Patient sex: F
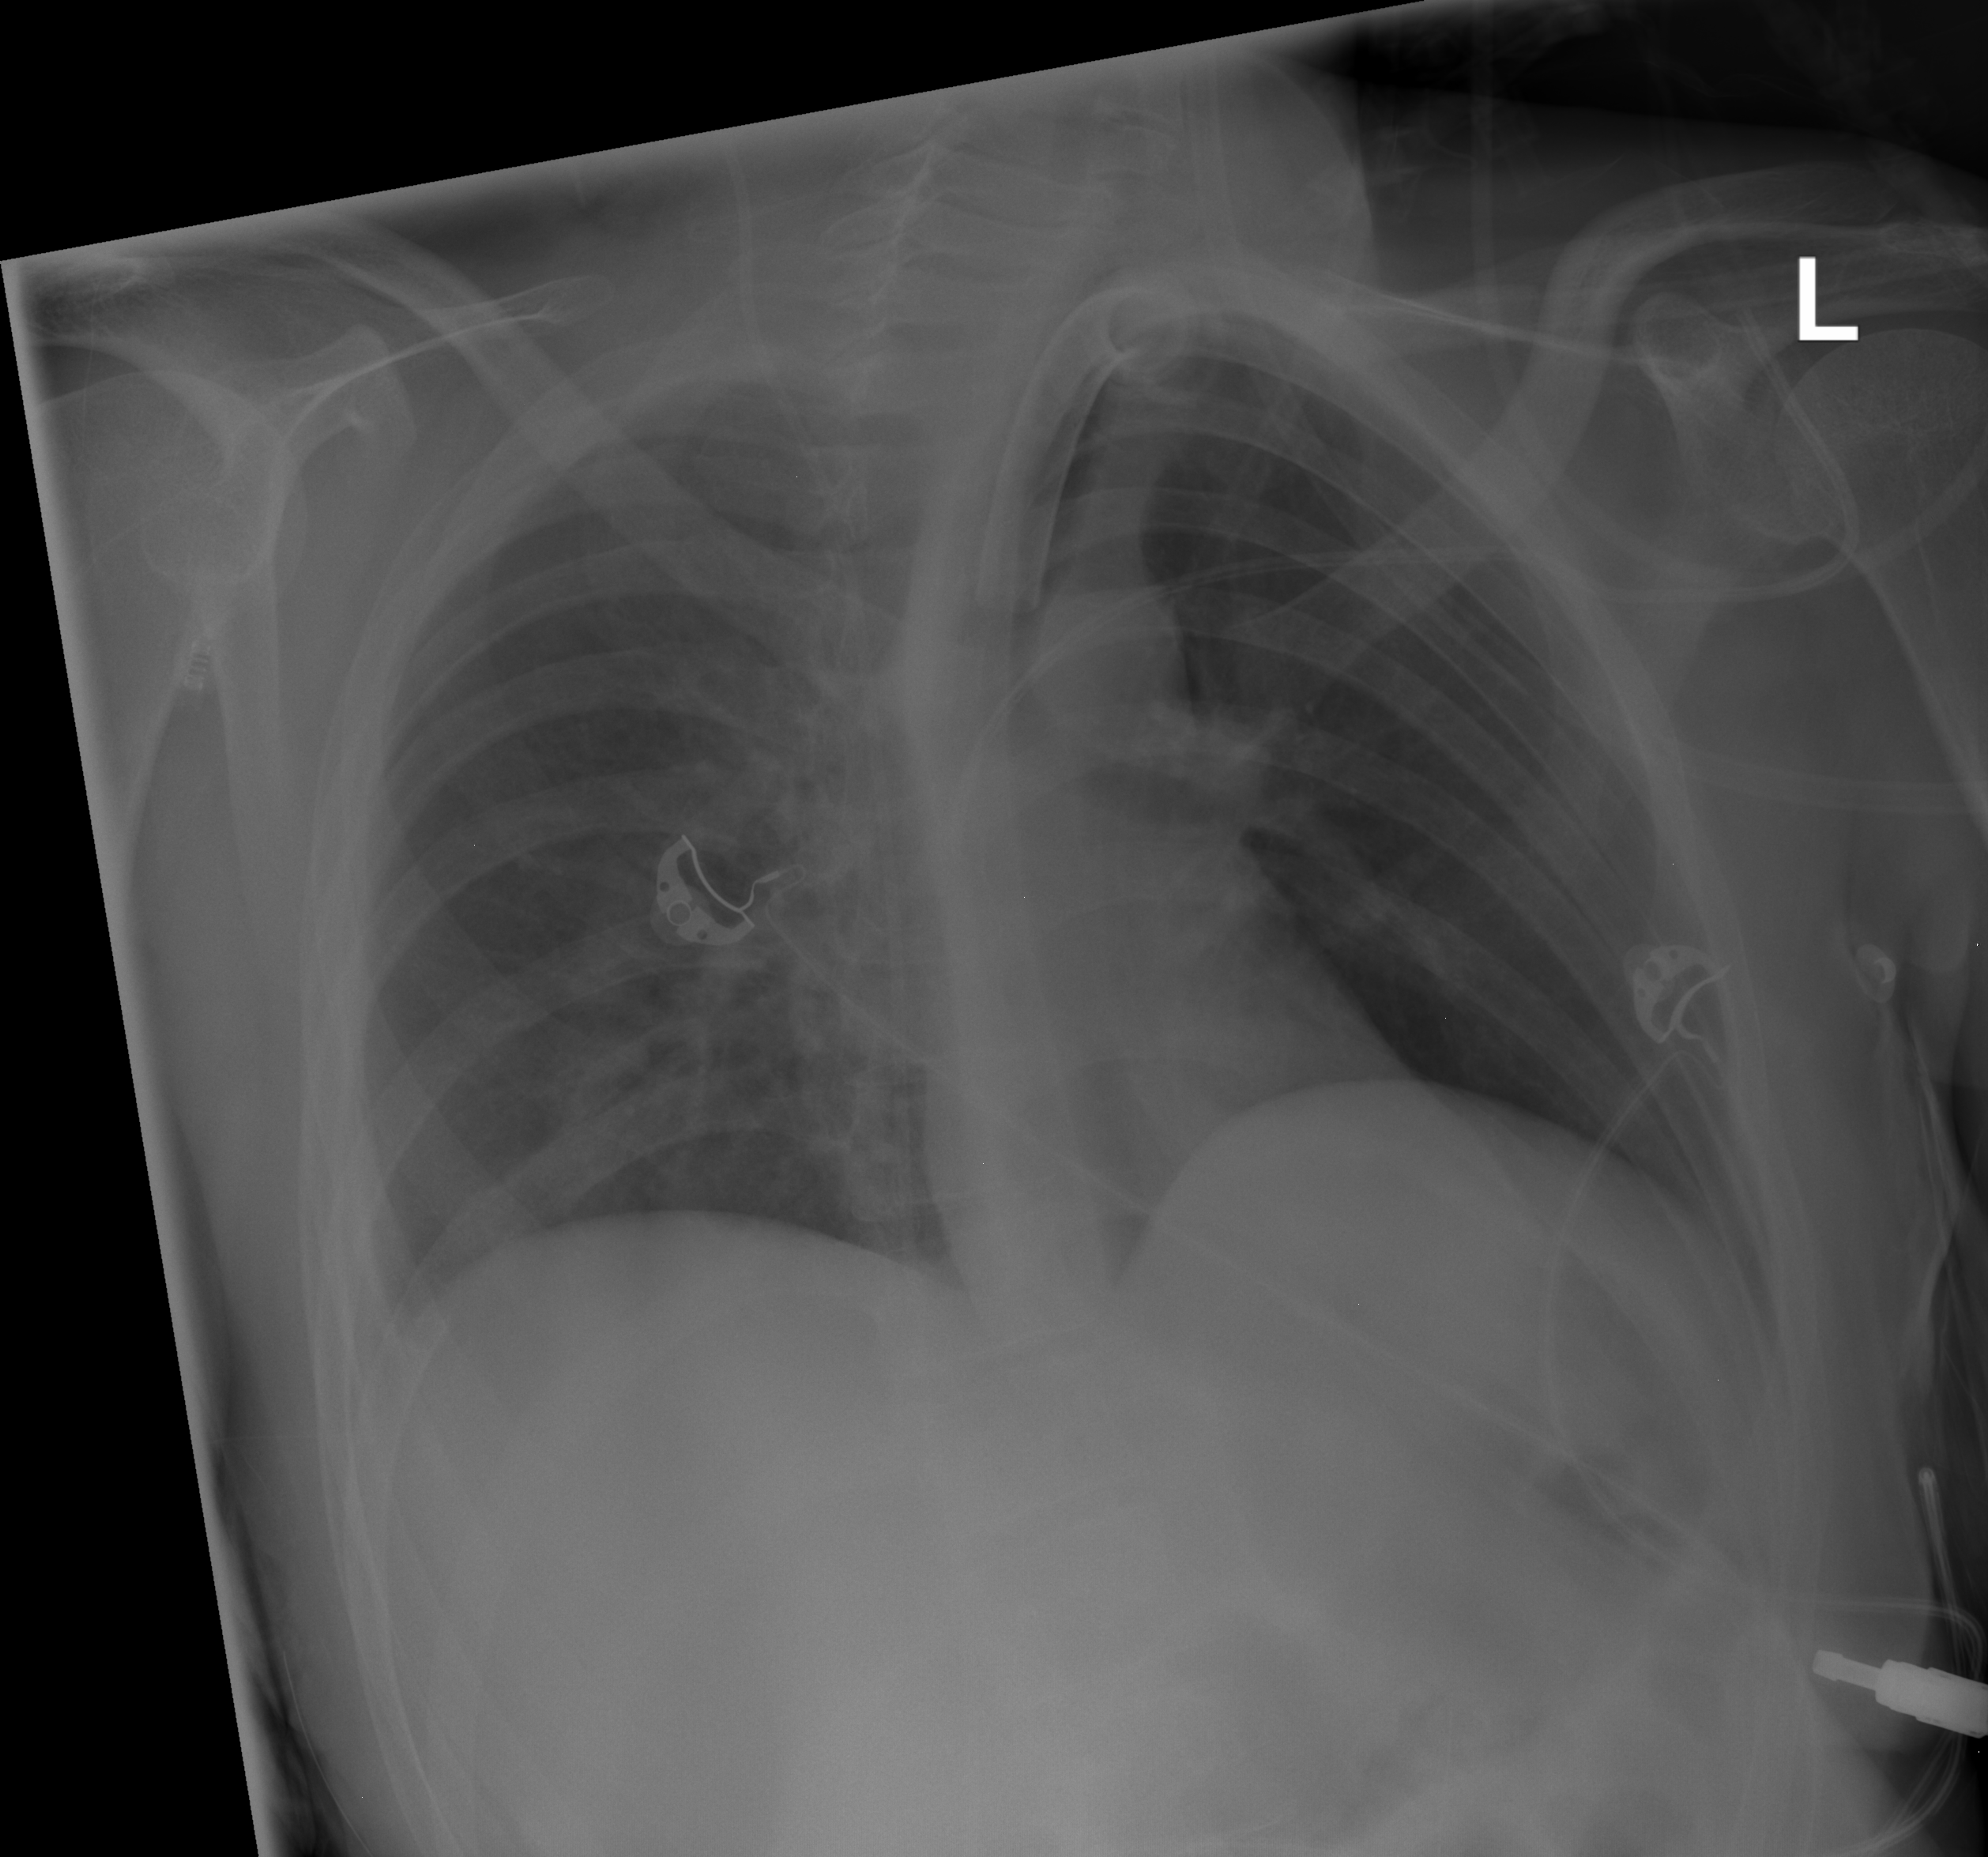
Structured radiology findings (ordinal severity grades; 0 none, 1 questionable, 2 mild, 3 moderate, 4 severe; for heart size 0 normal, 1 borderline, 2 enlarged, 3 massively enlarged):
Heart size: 0
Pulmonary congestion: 2
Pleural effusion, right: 0
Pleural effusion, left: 0
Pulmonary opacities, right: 0
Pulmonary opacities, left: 0
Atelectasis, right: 0
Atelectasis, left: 0